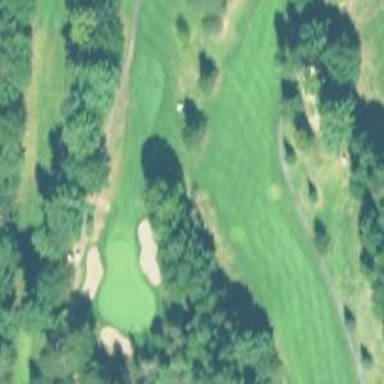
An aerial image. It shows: Golf hole.